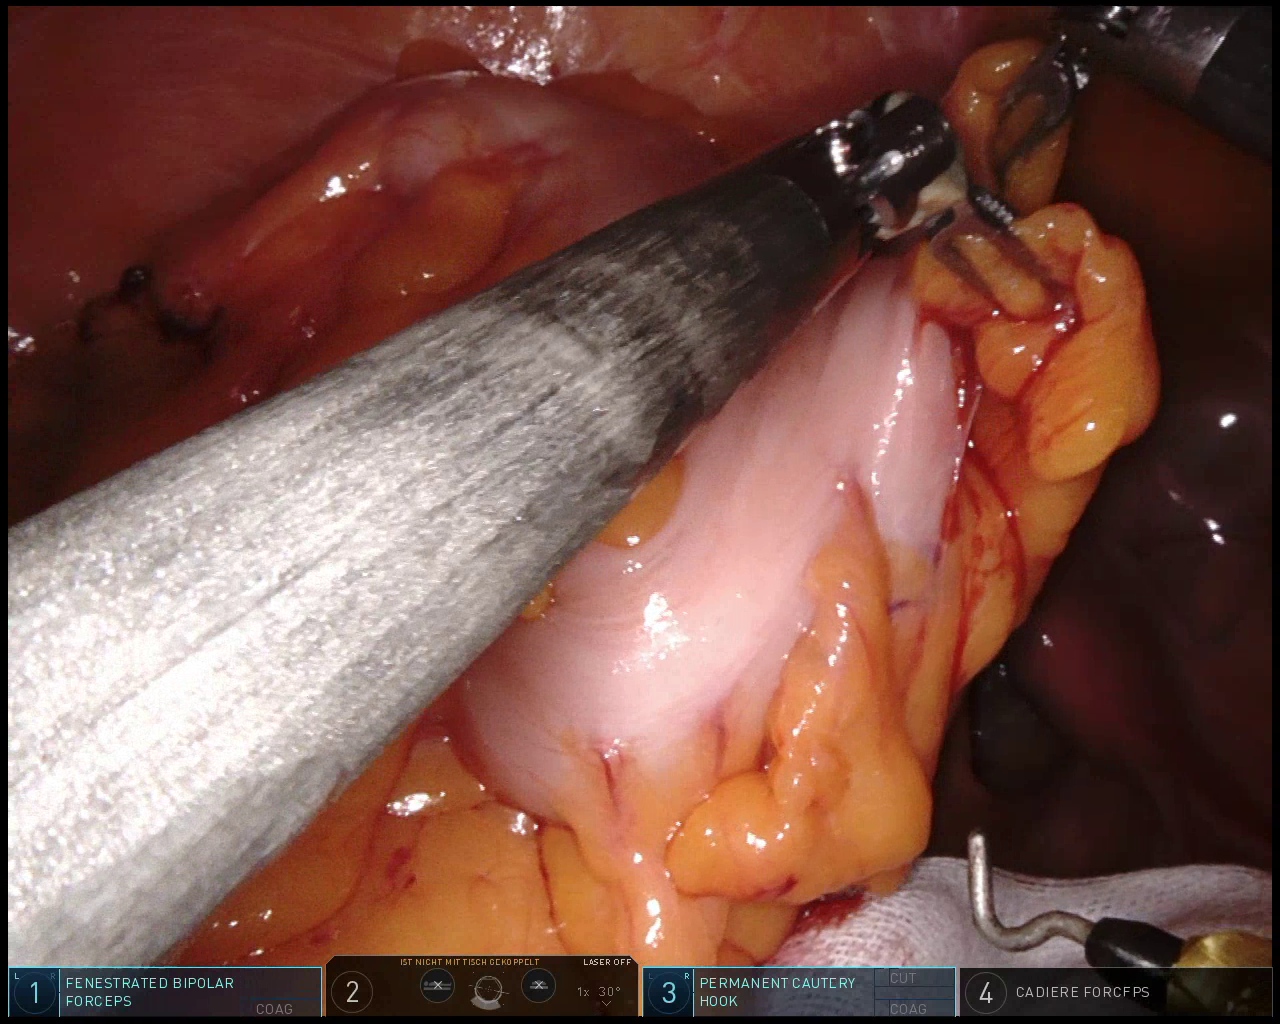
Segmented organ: colon
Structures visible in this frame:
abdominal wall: yes
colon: yes
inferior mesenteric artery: no
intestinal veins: no
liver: no
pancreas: no
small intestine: no
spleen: no
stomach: no
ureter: no
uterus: yes
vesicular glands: no